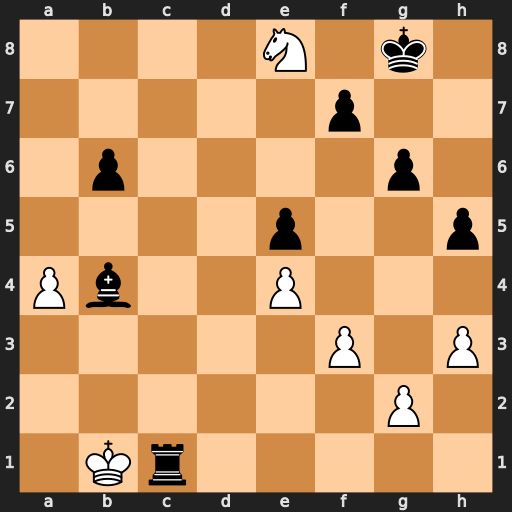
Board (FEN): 4N1k1/5p2/1p4p1/4p2p/Pb2P3/5P1P/6P1/1Kr5
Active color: w
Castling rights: -
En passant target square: -
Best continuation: Kxc1